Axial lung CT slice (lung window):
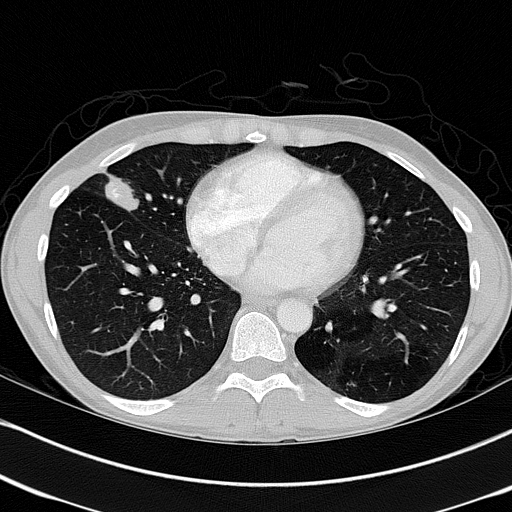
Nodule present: yes
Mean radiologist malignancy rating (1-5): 3